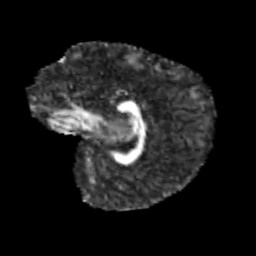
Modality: FA
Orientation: sagittal
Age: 12
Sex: female
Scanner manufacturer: siemens
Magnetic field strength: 3 T
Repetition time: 3.8 s
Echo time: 0.07 s